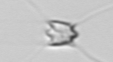
Label: Chaetoceros_didymus